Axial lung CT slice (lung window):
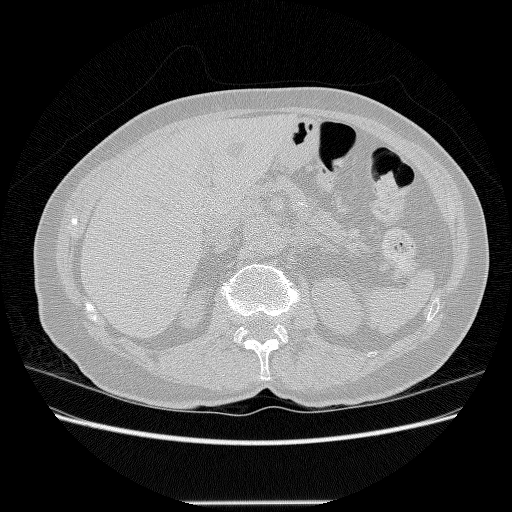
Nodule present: no